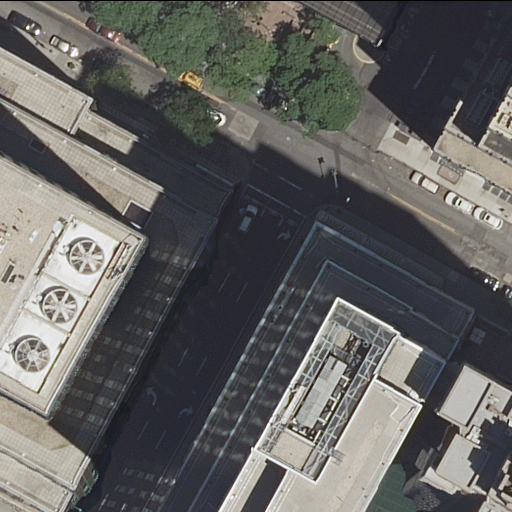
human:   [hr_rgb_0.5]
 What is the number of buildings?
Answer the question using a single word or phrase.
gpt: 5

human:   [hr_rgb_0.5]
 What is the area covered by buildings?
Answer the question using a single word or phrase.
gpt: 5821m2

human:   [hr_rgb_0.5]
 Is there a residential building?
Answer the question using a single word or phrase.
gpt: yes

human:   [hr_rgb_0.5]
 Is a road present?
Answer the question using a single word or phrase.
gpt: yes

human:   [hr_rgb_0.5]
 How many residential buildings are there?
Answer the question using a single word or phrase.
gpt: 5

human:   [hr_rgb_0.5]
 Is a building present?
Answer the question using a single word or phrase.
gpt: yes

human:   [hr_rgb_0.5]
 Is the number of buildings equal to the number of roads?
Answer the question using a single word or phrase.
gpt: no

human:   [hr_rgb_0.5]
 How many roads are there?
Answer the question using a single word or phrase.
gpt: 6

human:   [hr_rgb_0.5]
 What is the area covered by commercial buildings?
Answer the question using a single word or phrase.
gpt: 0m2

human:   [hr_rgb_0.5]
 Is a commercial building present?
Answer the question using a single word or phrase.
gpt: no

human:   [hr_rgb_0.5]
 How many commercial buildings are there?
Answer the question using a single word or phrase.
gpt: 0

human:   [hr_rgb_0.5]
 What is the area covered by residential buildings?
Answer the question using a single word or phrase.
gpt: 5821m2

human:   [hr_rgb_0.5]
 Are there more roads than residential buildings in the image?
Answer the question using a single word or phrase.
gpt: yes

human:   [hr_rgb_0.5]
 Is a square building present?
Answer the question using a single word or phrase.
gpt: no

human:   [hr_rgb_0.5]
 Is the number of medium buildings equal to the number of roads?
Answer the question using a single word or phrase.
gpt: no

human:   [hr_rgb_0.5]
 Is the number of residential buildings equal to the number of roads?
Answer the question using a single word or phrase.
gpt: no

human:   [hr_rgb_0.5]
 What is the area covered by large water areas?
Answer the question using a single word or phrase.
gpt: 0m2

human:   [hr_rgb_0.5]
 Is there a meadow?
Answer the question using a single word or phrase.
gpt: no

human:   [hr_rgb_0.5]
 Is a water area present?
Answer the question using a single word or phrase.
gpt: no

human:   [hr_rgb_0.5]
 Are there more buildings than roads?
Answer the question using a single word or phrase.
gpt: no

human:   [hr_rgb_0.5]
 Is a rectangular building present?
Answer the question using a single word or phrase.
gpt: yes

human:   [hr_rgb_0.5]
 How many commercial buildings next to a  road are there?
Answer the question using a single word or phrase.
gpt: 0

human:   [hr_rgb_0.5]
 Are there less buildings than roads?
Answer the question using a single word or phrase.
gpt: yes

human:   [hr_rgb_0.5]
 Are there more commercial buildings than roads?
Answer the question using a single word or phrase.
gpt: no

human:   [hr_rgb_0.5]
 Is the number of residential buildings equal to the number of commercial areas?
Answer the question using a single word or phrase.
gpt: no

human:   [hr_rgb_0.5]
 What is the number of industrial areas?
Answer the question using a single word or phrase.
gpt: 0

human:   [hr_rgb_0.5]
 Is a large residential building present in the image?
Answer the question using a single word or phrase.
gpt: yes

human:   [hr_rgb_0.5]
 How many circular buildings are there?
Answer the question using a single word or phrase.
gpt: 0

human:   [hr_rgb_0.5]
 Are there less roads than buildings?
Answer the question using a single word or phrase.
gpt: no

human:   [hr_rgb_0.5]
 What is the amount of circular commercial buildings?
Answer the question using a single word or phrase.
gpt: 0

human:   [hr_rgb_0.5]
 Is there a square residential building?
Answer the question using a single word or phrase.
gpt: no

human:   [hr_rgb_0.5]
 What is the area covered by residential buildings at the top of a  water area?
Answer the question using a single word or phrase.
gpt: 0m2

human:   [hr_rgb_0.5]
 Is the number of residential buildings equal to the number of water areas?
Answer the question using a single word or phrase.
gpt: no

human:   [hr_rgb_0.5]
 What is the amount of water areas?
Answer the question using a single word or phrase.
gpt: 0

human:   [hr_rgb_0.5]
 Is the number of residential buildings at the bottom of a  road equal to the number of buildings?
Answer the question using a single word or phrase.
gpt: no

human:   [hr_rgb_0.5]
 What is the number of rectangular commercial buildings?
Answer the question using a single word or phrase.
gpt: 0

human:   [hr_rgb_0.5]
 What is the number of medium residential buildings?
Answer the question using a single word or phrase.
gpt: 1

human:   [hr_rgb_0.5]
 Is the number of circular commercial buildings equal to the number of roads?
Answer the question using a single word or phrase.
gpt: no

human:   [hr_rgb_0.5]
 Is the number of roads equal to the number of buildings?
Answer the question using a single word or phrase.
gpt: no

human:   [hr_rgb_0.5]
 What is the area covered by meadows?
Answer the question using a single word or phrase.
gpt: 0m2

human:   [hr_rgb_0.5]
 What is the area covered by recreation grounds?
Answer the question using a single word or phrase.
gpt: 0m2

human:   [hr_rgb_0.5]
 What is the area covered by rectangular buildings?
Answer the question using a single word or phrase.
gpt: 32m2

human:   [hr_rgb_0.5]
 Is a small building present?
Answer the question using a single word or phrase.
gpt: yes

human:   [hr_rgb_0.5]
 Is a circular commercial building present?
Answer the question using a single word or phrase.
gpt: no

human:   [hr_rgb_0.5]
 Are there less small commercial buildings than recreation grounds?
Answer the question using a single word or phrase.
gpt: no

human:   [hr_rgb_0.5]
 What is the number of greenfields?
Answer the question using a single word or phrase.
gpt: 0

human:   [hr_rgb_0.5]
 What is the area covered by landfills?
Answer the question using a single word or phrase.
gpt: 0m2

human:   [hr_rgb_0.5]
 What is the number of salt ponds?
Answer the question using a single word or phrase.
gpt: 0

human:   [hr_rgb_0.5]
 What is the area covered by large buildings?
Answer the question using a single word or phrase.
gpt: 5667m2

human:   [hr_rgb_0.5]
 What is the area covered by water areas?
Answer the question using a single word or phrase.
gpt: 0m2

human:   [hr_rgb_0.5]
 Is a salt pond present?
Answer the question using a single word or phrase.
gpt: no

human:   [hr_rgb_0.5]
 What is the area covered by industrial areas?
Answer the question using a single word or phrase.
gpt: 0m2

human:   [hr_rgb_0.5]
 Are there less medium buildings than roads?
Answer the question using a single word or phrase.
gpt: yes

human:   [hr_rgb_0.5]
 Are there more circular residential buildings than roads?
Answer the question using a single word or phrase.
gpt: no

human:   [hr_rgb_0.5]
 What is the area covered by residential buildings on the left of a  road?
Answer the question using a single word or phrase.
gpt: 4554m2

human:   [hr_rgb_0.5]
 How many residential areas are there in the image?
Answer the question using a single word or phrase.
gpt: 0

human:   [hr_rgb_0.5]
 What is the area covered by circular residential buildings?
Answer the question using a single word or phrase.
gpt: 0m2

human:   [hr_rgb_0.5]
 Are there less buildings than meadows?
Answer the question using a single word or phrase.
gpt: no

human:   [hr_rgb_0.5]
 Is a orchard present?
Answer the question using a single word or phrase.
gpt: no

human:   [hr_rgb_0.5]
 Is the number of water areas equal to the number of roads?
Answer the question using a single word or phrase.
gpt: no

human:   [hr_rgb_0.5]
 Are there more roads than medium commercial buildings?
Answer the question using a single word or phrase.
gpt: yes

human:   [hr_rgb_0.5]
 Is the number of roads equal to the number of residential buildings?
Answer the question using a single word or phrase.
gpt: no

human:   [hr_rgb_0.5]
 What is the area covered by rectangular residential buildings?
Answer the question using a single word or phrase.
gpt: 32m2

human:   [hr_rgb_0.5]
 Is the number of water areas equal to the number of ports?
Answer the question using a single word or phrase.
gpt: yes